Question: I use screen a lot on my Linux. I wanted to change the hardstatus line a bit.
I want to add CPU and Memory usage information to the line but I don't know how.
after some searches in Google all I could find was %l option to add system loads.
my line (which is copied) looks like this:
'''
hardstatus alwayslastline '%{= G}[ %{G}%H %{g}][%= %{= w}%?%-Lw%?%{= R}%n*%f %t%?%{= R}(%u)%?%{= w}%+Lw%?%= %{= g}][ %{y}Load: %l %{g}][%{B}%D %d-% M-%Y %{W}%C:%s %A %{g}]'
'''
and my screen hardstatus line is like this:

now what are the three numbers defined ad load ??
and how can I change them to something like 'CPU load 28% Mem Load 43%' or similar?
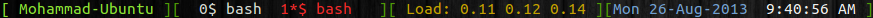
Answer: To keep it short:
The three numbers stand for average cpu load during the last minute, 5 minutes and 15 minutes where 0 means 0% load and 1.0 means 100% load.
Have a look at this <URL> of the cpu load.
For the second question I'm not sure if you can express the system load with number in the hardstatus line of screen (I don't think so), but I hope my answer helped a little bit ;-) *Jost